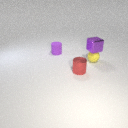
small purple metal cube above small yellow rubber sphere